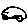
Label: car